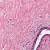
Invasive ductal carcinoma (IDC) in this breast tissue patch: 0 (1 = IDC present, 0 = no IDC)